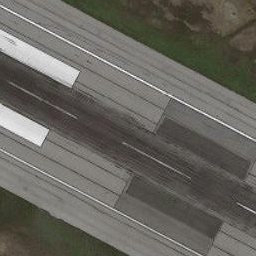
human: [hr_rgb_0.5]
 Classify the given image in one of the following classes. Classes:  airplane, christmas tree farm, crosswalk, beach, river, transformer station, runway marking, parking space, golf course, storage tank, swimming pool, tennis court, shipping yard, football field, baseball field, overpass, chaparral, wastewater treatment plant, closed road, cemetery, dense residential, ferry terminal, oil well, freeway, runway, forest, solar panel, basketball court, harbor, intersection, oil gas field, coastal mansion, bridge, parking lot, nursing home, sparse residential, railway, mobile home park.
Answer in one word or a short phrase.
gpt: runway